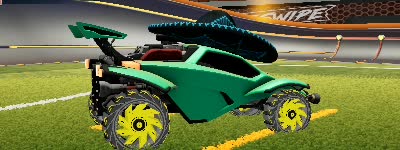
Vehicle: octane